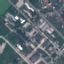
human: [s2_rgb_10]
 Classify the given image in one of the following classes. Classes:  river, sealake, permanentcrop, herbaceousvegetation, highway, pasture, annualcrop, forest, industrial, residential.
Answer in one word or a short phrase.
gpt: Industrial